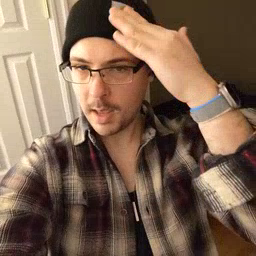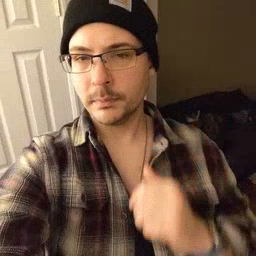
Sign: hat